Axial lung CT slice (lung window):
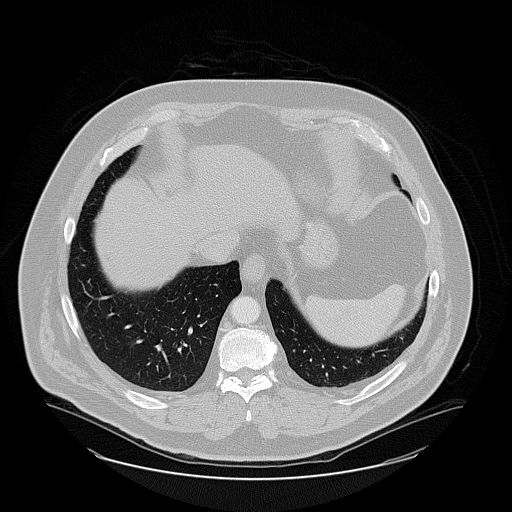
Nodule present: no